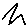
Label: zigzag